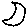
Label: moon